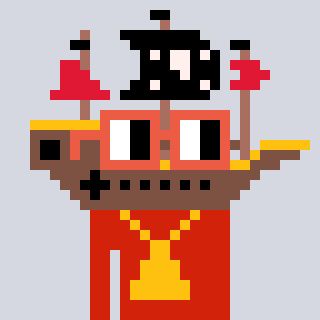
a pixel art character with square orange glasses, a pirateship-shaped head and a red-colored body on a cool background